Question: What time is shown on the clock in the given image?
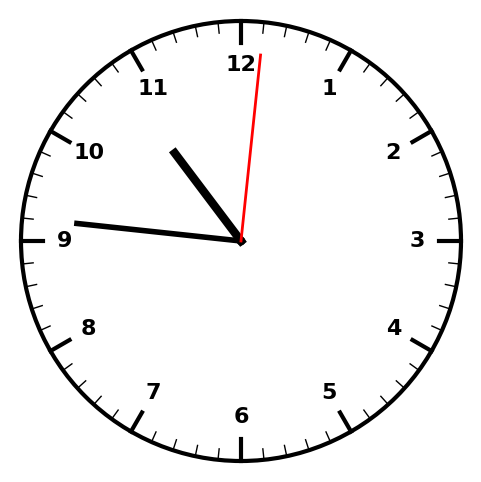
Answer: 10:46:01